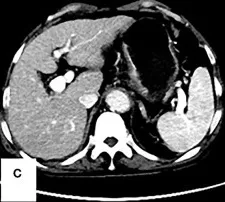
Abdominal computed tomography. In a patient with metastatic gastric cancer and rare severe immune-related cholestatic hepatitis and subsequent severe late-onset pneumonia after pembrolizumab therapy. No obvious biliary obstruction was observed.
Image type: radiology (ct)